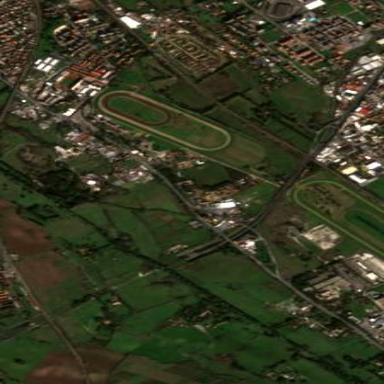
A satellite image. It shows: Sports centre dedicated to horse racing on leisure land.